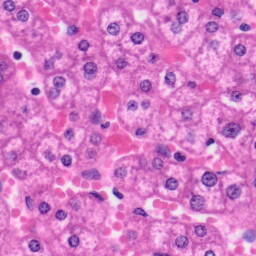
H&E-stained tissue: Liver